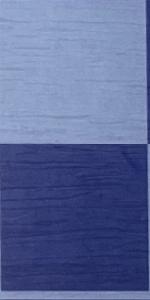
Label: Empty